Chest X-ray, PA view. Patient: 57 years old, sex M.
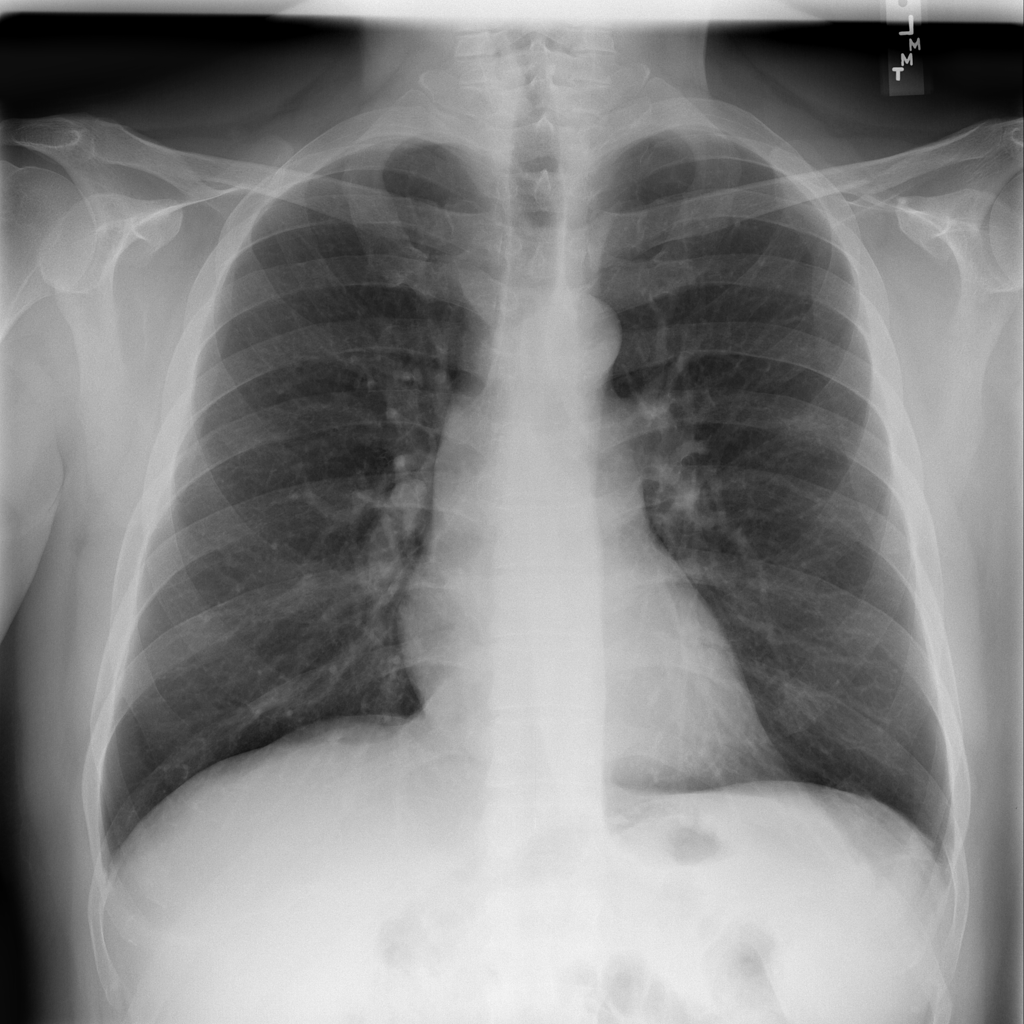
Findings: Atelectasis